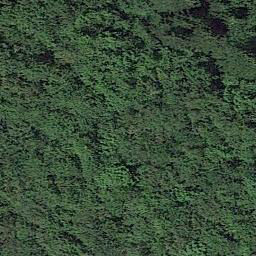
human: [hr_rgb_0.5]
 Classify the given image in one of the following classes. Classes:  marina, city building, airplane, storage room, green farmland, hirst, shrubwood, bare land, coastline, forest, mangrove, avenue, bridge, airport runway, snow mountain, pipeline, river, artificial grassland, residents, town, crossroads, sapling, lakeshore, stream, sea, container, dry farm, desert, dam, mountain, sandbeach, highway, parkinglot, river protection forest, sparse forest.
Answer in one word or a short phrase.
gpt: forest